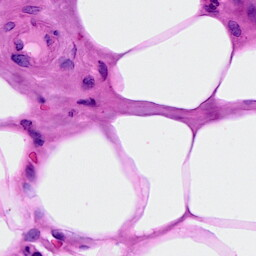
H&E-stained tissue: Breast